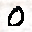
Label: 0